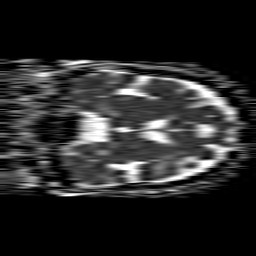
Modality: ADC
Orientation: coronal
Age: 81
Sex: female
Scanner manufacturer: philips
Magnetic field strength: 1.5 T
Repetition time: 4.6 s
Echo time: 0.08941 s